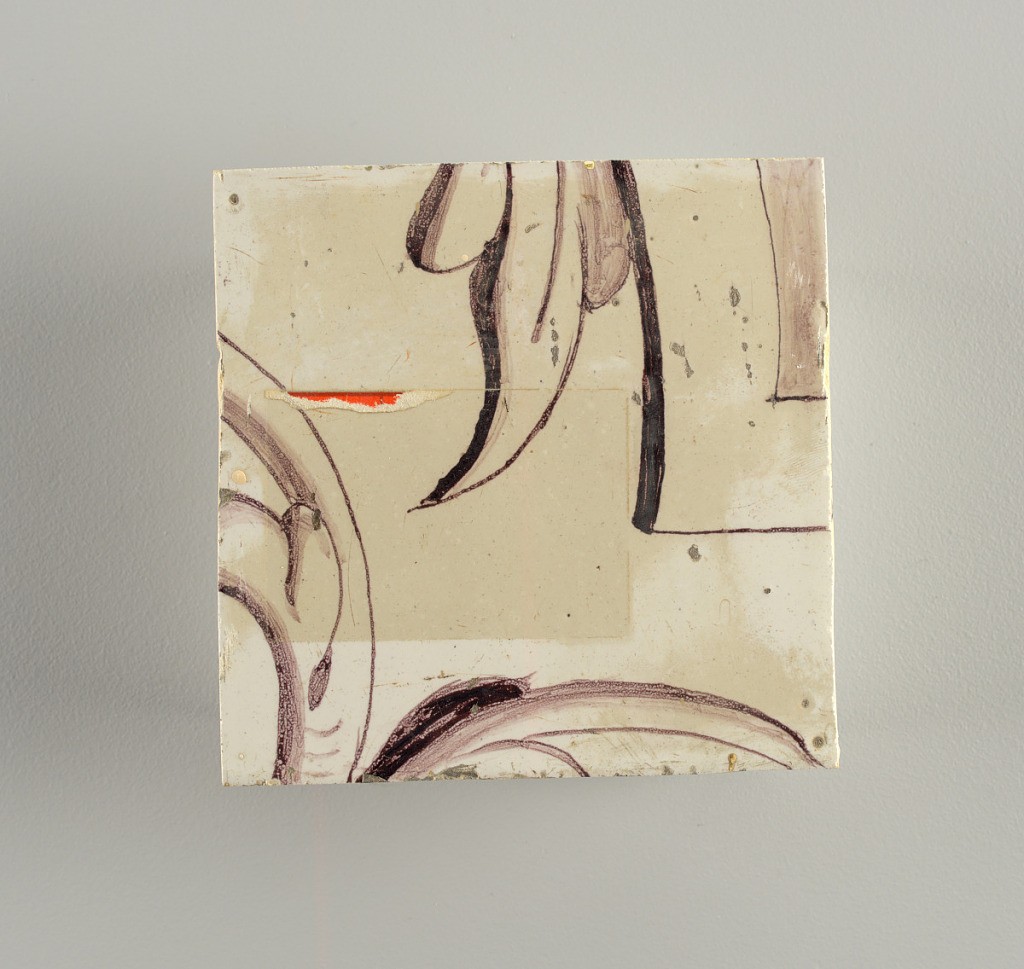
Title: Wall facing
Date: ca. 1725
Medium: tin-glazed earthenware, underglaze
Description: Running design for a frieze or a dado, composed of scrolls of foliage and strapwork, and four repeating motifs--a seated woman in a small upright oval medallion, a putto seated on a rocailled base, and strapwork in axial pattern.  The various panels, A to F, show various repeats of the same design, all being five tiles high and a varying number of tiles wide.